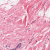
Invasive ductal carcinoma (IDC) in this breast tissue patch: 0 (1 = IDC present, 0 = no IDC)